Interaction volume radius: 5 \u00c5
Interaction volume height: 15 \u00c5
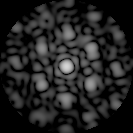
Disorder parameter: 0.4791